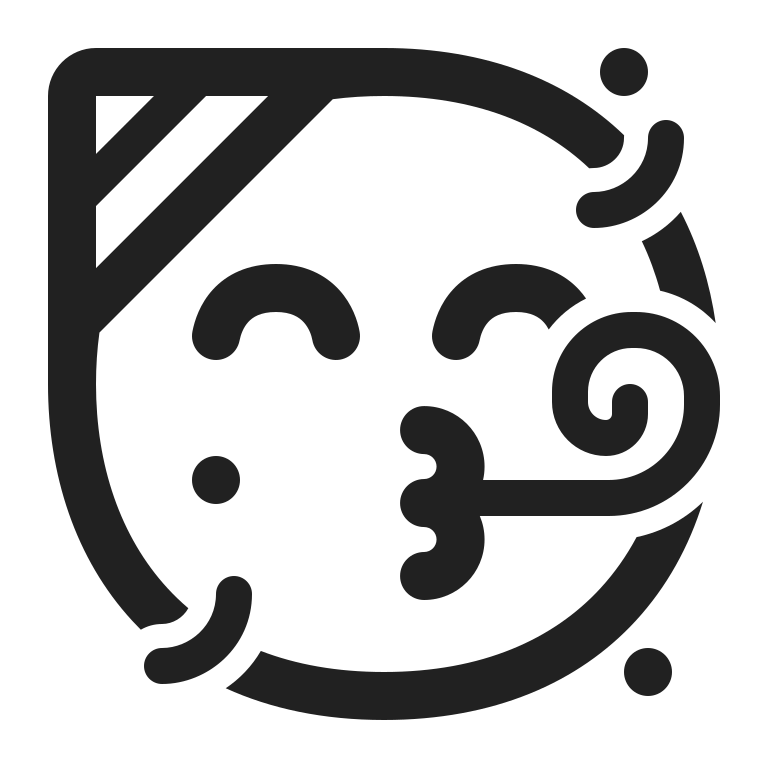
partying face high contrast